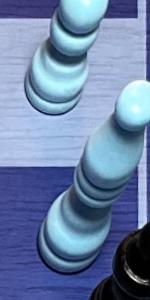
Label: Bishop_White